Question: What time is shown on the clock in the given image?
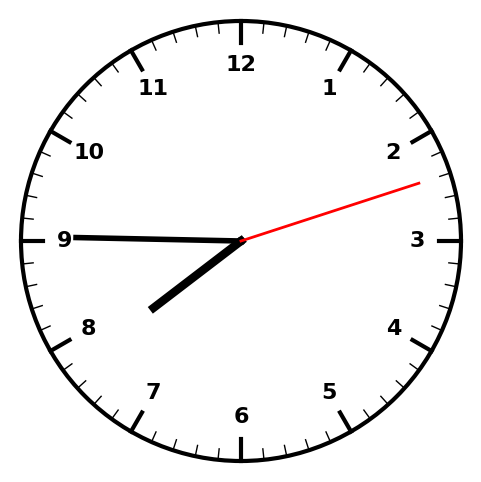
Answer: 07:45:12